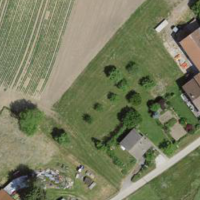
EUNIS habitat code: 52
Species observed at this site:
Populus tremula